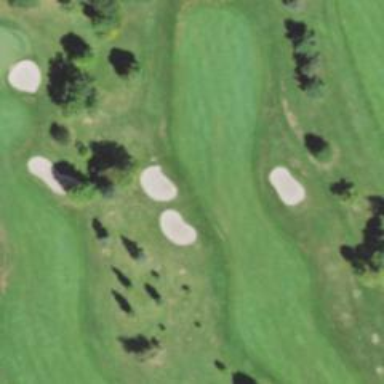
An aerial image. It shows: Golf hole.